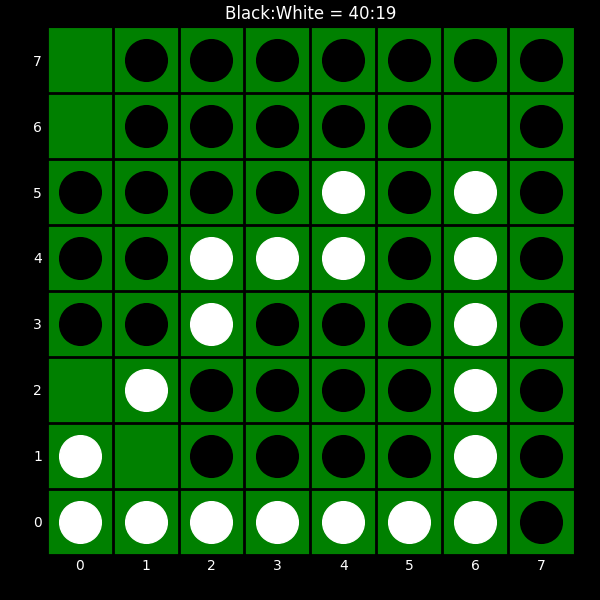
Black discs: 40
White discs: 19